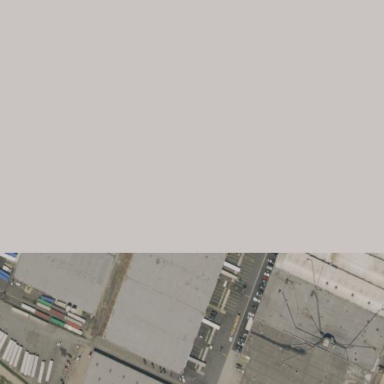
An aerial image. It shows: Warehouse.